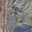
Label: 0